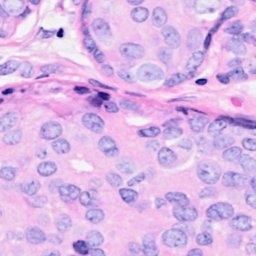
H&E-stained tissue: Breast